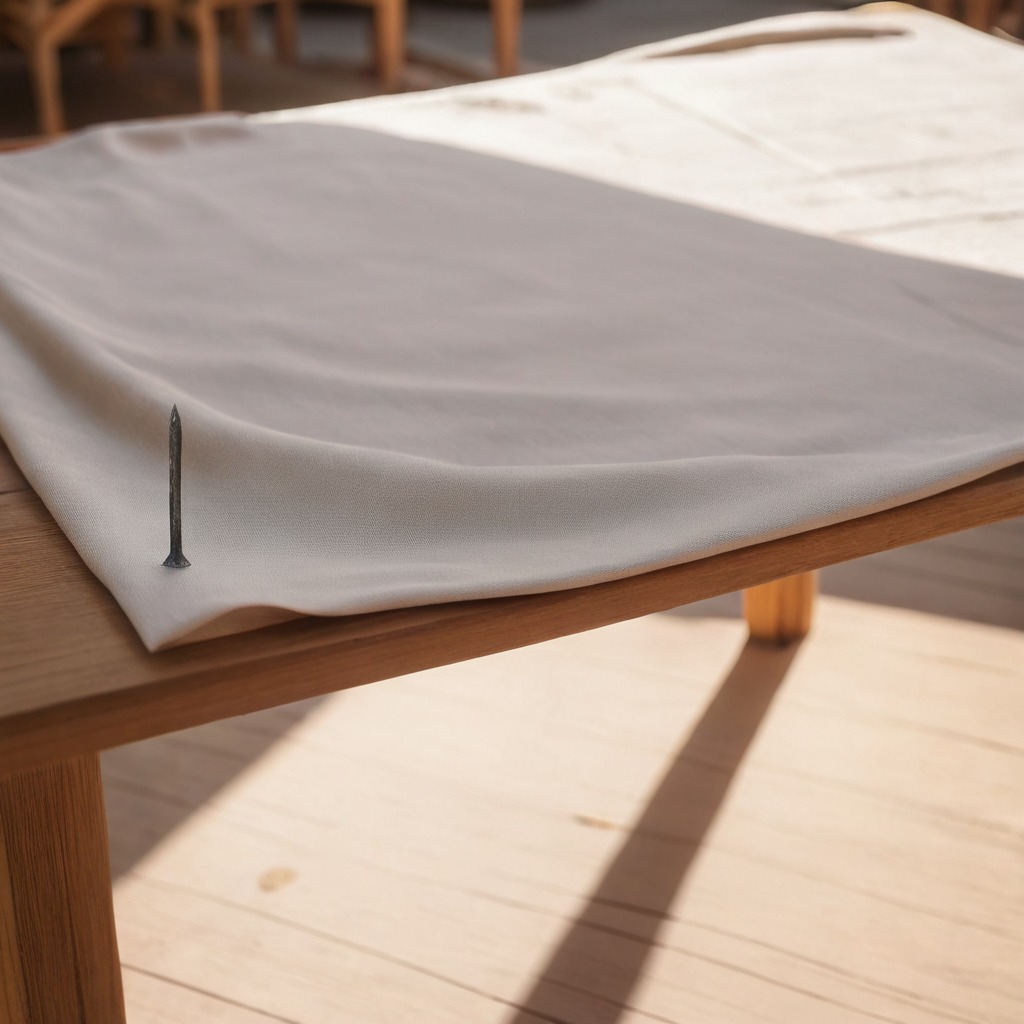
A nail is lying on the wooden table.